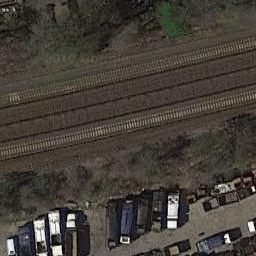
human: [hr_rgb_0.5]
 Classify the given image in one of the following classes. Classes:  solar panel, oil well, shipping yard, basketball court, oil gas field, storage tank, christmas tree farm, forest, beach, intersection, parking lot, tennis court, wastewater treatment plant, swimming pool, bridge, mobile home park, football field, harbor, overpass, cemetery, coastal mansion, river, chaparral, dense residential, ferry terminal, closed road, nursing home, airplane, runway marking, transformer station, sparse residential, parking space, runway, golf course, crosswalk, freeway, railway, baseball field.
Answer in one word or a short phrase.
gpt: railway